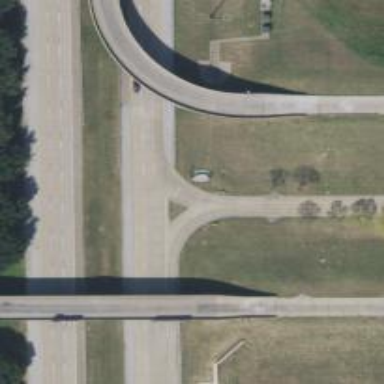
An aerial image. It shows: Secondary link road.